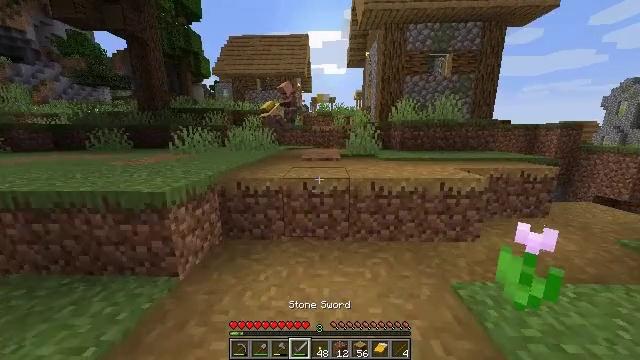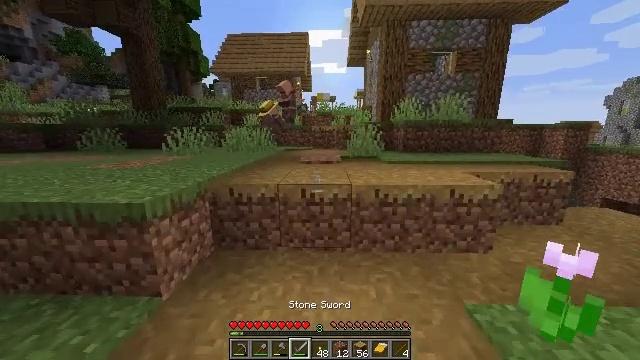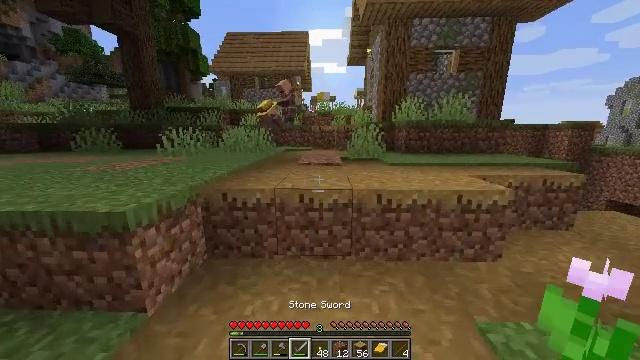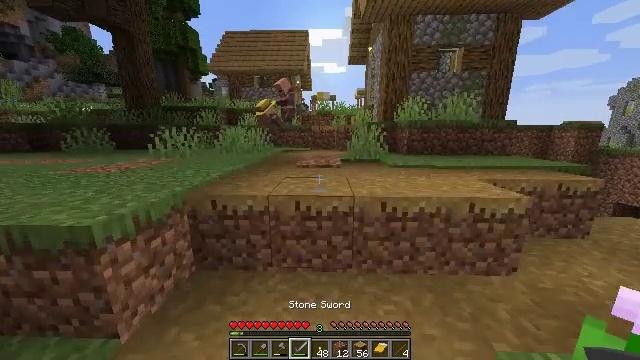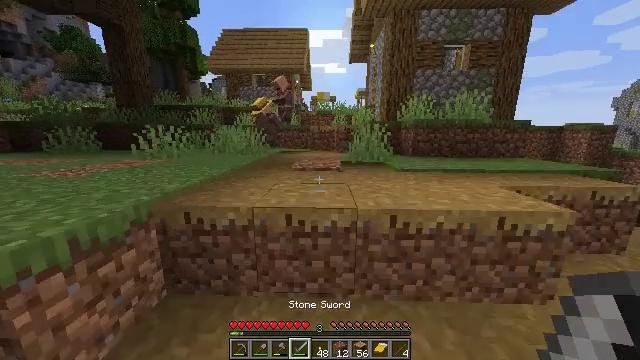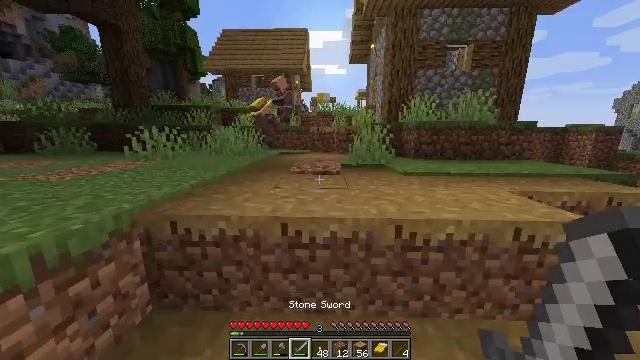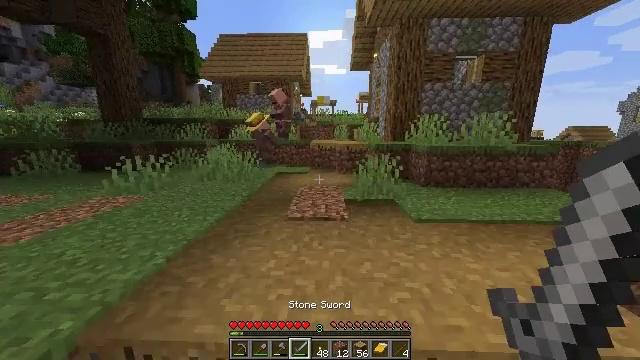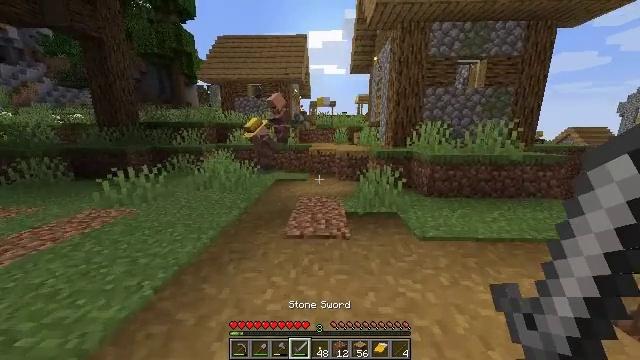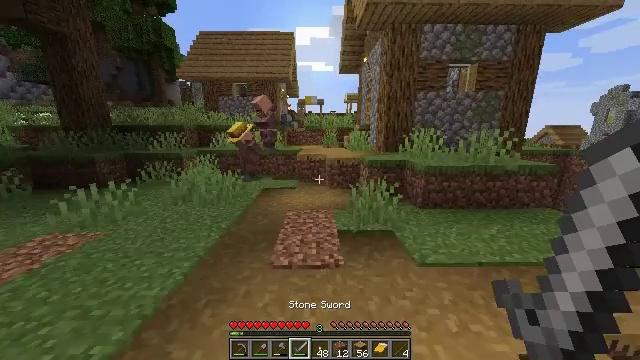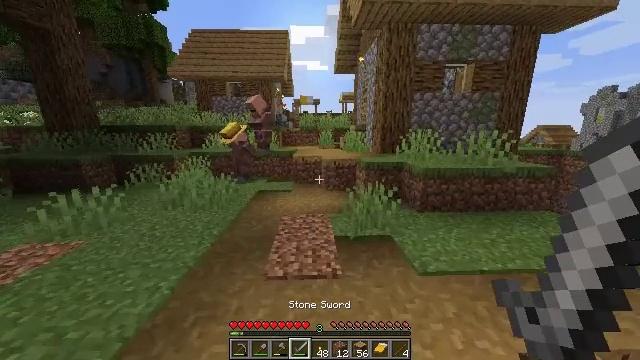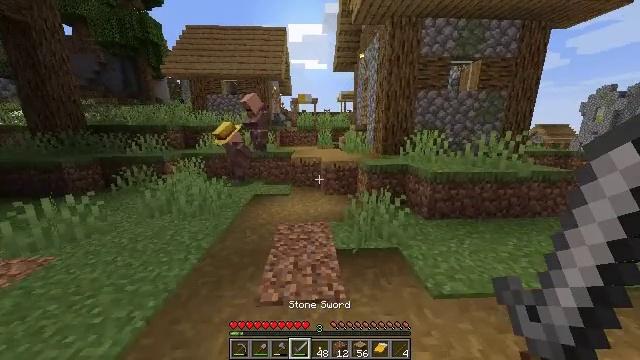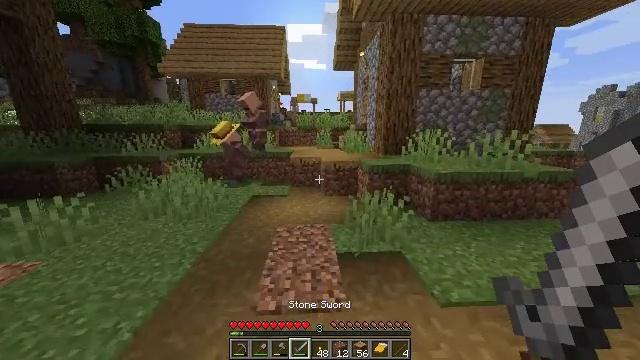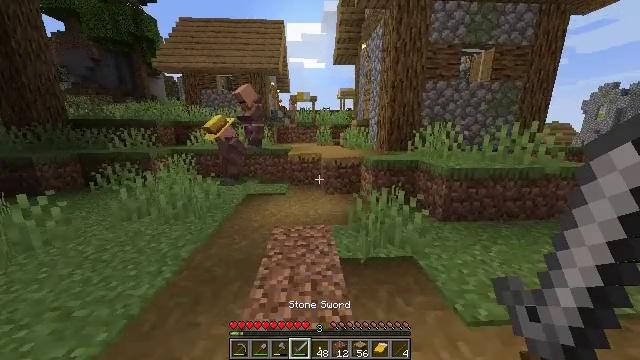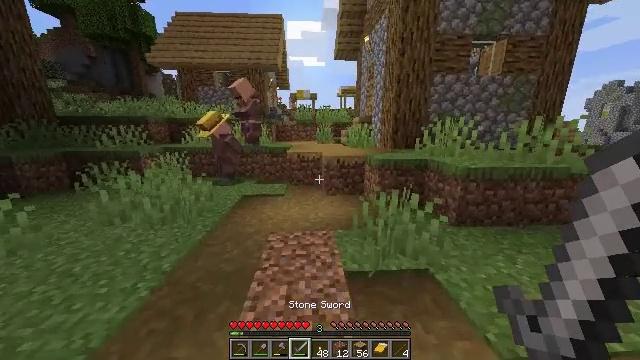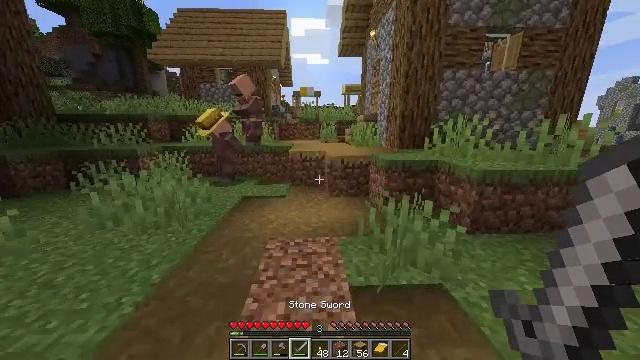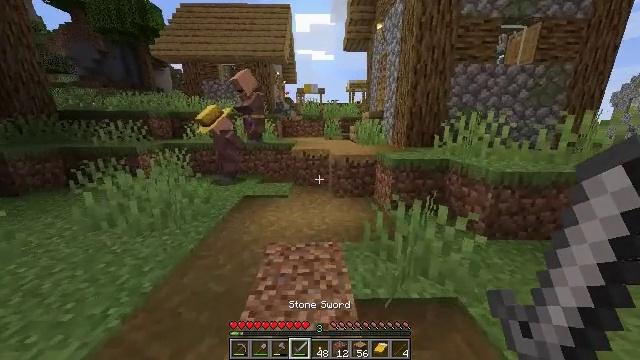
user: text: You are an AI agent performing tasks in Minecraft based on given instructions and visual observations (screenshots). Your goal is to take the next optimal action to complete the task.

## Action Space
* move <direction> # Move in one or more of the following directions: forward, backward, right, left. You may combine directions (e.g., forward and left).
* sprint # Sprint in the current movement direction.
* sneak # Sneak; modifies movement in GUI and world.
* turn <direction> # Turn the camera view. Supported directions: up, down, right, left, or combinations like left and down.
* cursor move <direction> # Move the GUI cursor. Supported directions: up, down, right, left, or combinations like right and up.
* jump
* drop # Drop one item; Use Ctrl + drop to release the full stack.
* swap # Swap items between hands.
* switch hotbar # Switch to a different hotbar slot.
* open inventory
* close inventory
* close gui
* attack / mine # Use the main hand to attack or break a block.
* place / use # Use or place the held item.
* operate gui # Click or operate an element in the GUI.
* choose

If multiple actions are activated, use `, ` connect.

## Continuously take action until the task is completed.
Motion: motion action
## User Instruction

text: Collect carrots by breaking the crop.
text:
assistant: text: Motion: move forward, sprint
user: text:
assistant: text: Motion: move forward, sprint
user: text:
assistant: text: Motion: move forward, sprint
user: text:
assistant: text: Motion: move forward, sprint
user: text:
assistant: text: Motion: move forward, sprint, jump
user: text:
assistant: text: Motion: move forward, sprint, jump
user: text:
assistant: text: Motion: move forward, sprint, jump
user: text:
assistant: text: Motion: move forward, sprint, turn right, jump
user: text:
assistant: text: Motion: move forward, sprint, turn right, jump
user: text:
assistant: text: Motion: move forward, sprint
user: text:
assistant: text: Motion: move forward, sprint
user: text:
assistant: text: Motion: move forward, sprint
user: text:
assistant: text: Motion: move forward, sprint
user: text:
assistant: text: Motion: move forward, sprint
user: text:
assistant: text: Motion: move forward, sprint, turn left
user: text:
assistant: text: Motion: move forward, sprint
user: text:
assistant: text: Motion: move forward, sprint
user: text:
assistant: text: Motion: move forward, sprint
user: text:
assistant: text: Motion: move forward, sprint
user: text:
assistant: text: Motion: move forward, sprint
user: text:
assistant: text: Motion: move forward, sprint
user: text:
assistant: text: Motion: move forward, sprint
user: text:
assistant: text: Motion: move forward, sprint
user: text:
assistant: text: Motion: move forward, sprint
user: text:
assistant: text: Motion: move forward, sprint
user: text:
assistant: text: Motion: move forward, sprint, turn right, jump
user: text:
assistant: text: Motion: move forward, sprint, turn right, jump
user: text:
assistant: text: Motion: move forward, sprint, turn right, jump
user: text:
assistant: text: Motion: move forward, sprint, jump
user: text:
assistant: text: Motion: move forward, sprint, jump